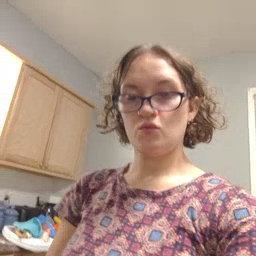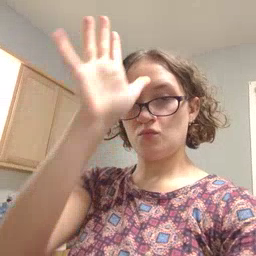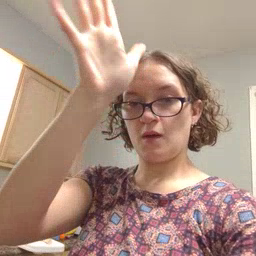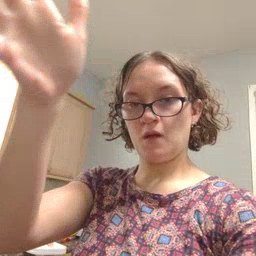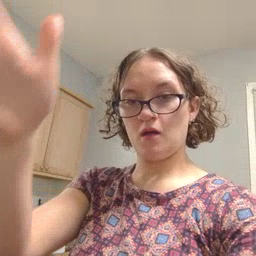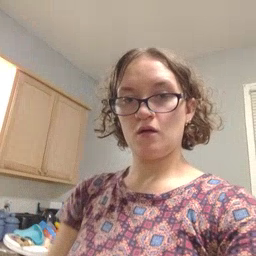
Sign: grandpa